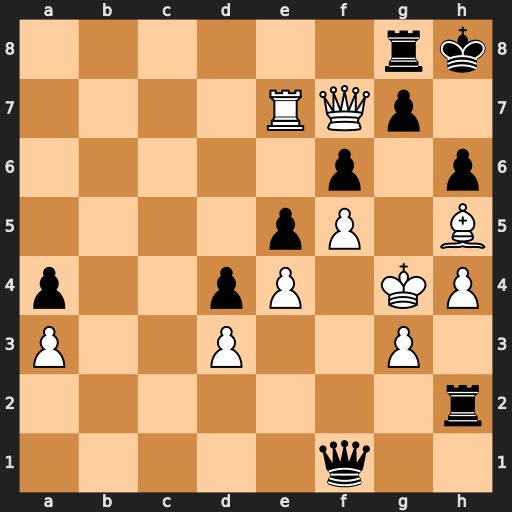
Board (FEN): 6rk/4RQp1/5p1p/4pP1B/p2pP1KP/P2P2P1/7r/5q2
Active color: w
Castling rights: -
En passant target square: -
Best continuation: Qxg8+ Kxg8 Re8+ Kh7 Bg6#